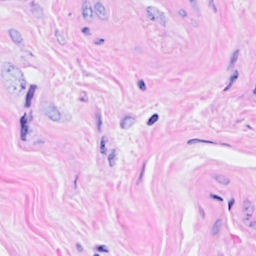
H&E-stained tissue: Breast